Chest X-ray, PA view. Patient: 53 years old, sex M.
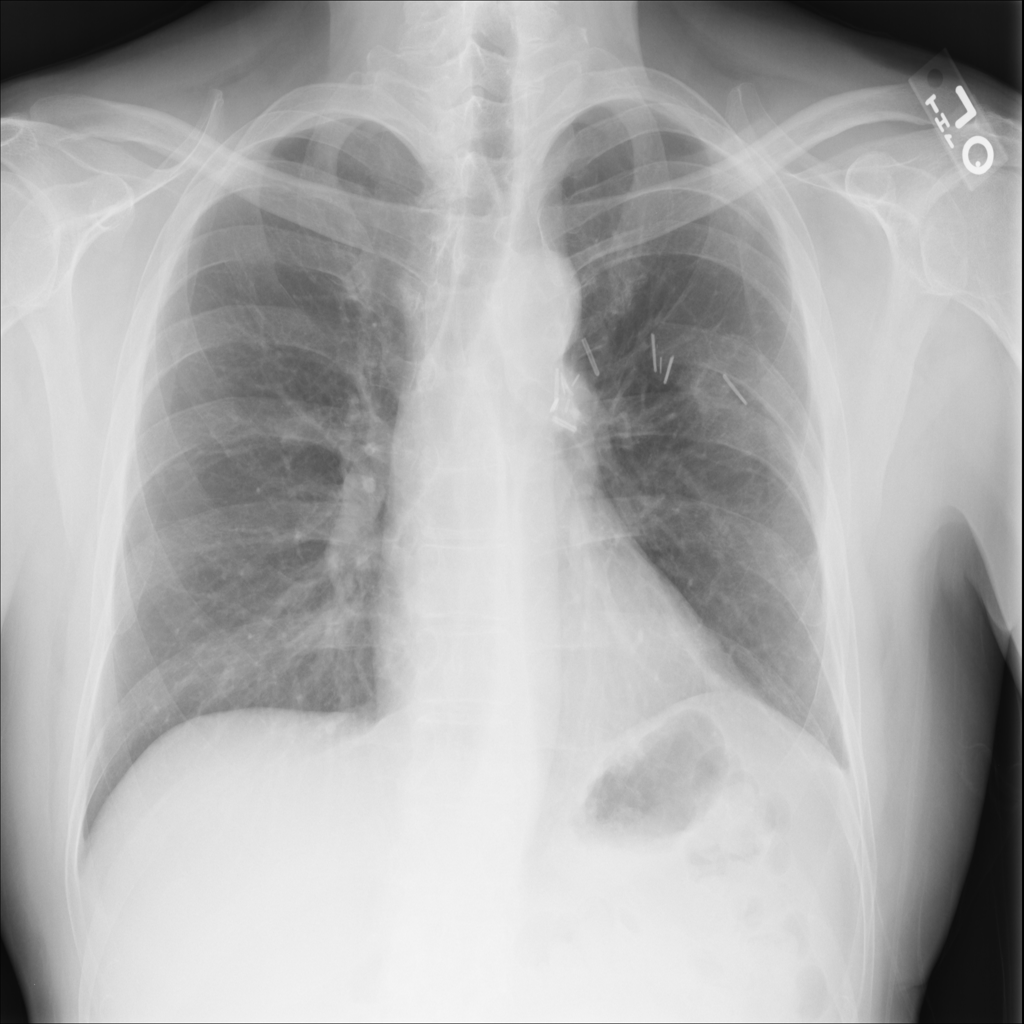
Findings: No Finding